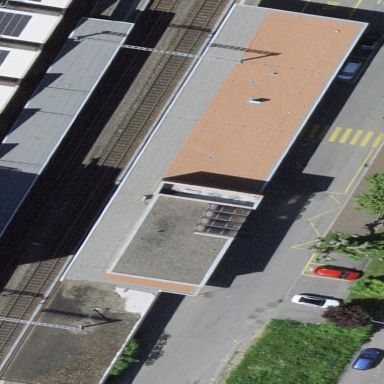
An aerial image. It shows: Flat roof on top of building.